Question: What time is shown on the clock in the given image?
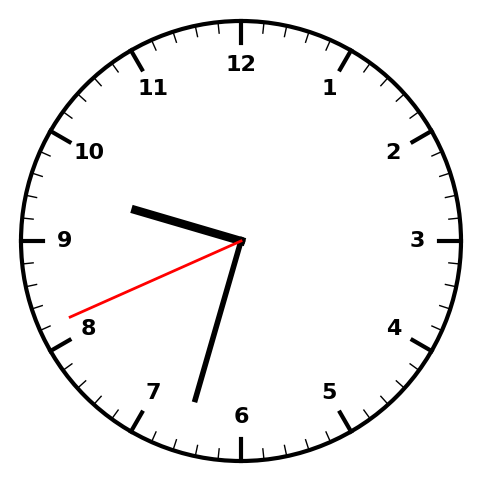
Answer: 09:32:41